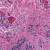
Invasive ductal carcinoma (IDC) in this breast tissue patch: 0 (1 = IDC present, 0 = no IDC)